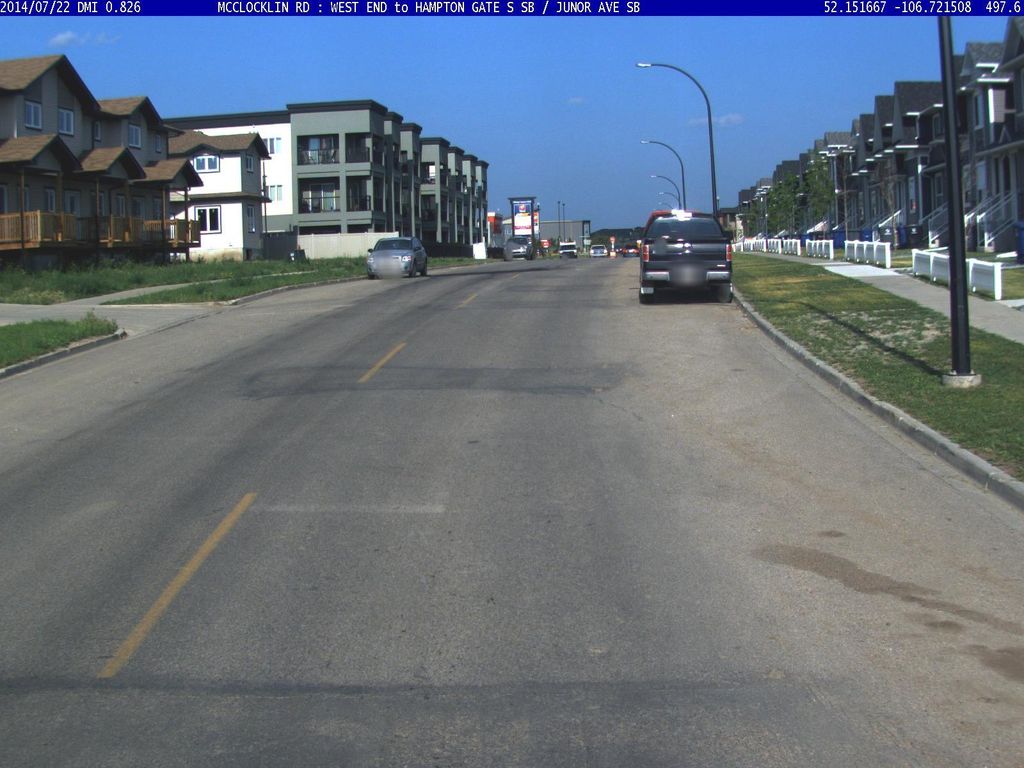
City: saskatoon